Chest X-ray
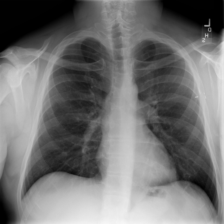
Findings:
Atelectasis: negative
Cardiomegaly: negative
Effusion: negative
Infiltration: negative
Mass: negative
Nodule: negative
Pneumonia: negative
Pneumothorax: negative
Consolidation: negative
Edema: negative
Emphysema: negative
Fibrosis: negative
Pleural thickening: negative
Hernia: negative